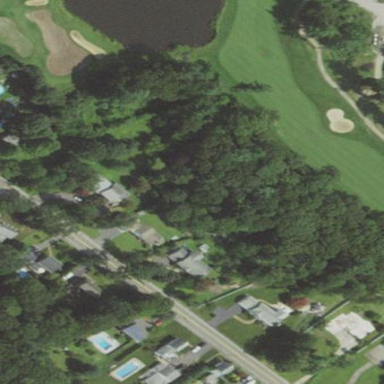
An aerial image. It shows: Golf fairway in the image.